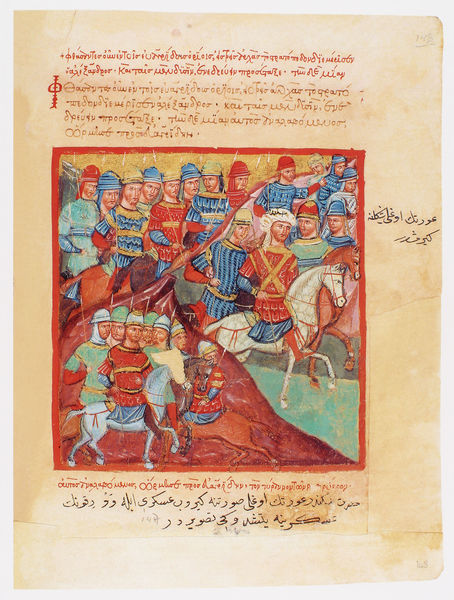
Titel: Der griechische Alexanderroman
Institution: Venedig, Hellenic Institute Codex Gr. 5
Schlagwörter: blau, wasser, fluss, grün, menschen, bunt, männer, profil, rot, bild, hügel, blatt, pferd, pferde, reiter, schrift, schlacht, lanze, soldaten, buch, seite, illustration, text, soldat, helm, ritter, feldzug, rüstung, helme, arabisch, griechisch, mittelalter, krieger, kreuzzug, lanzen, hellebarden, speere, turban, perser, goldgrund, roter rahmen, purpur, latein, rüstungen, hebräisch, buchmalerei, naher osten, psalter, chronik, koran, manuskript, kriegszug, saga, kamps, toter rahmen